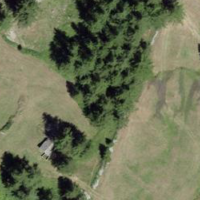
EUNIS habitat code: 31
Species observed at this site:
Equisetum sylvaticum